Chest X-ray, PA view. Patient: 34 years old, sex M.
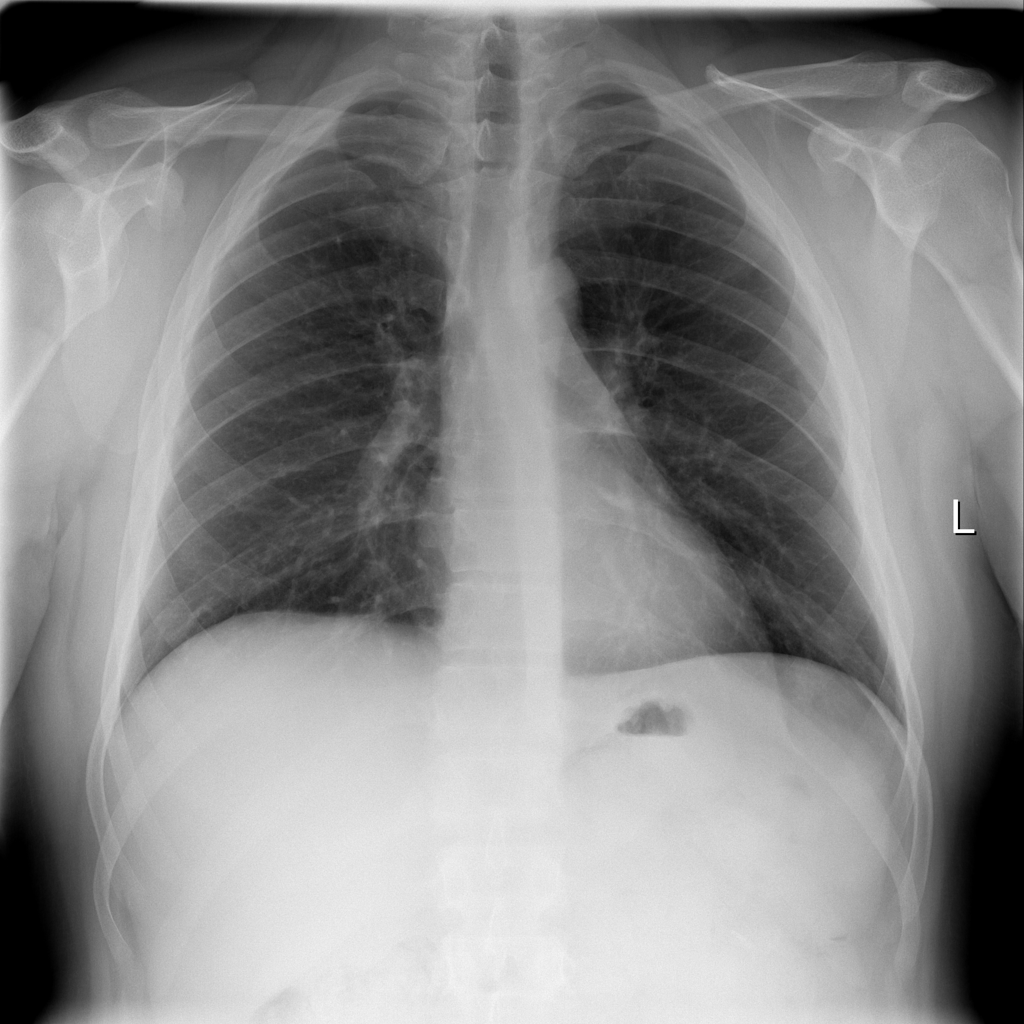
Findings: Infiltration